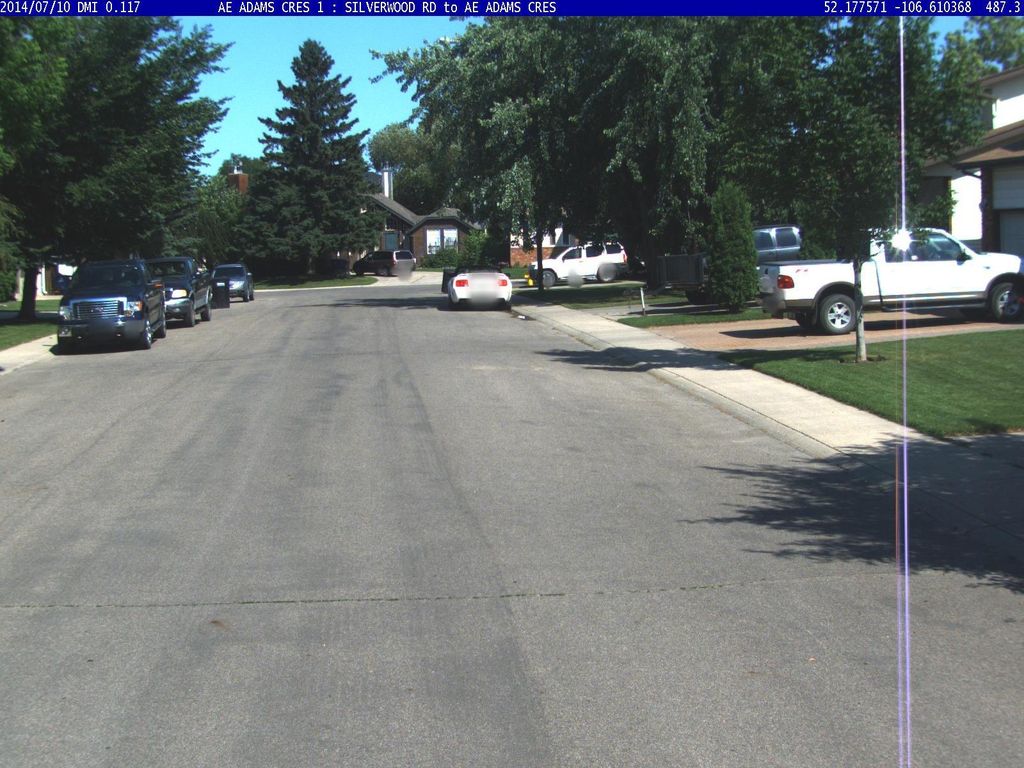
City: saskatoon